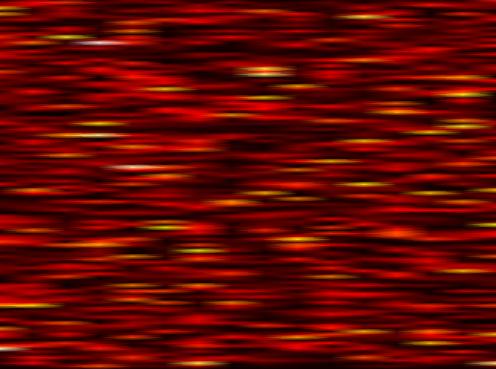
Label: OFDM